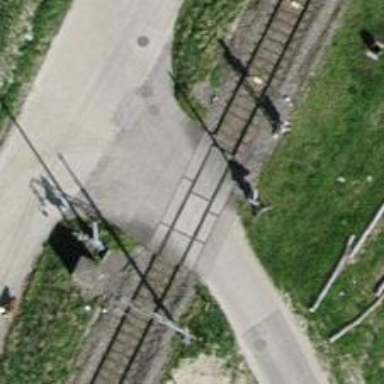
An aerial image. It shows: Railway level crossing.